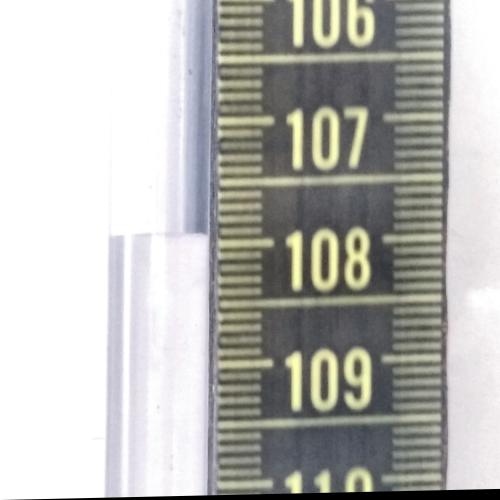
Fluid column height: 107.9 cm